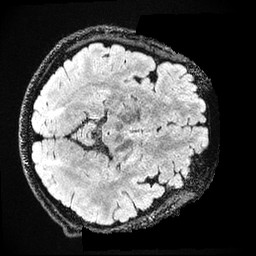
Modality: FLAIR
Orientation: axial
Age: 23
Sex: male
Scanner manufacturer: ge
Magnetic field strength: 3 T
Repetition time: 4.802 s
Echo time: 0.1167 s